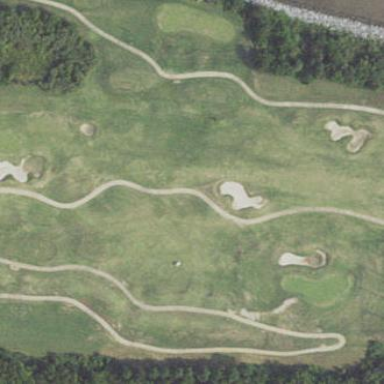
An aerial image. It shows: Area of rough grass used for golf.